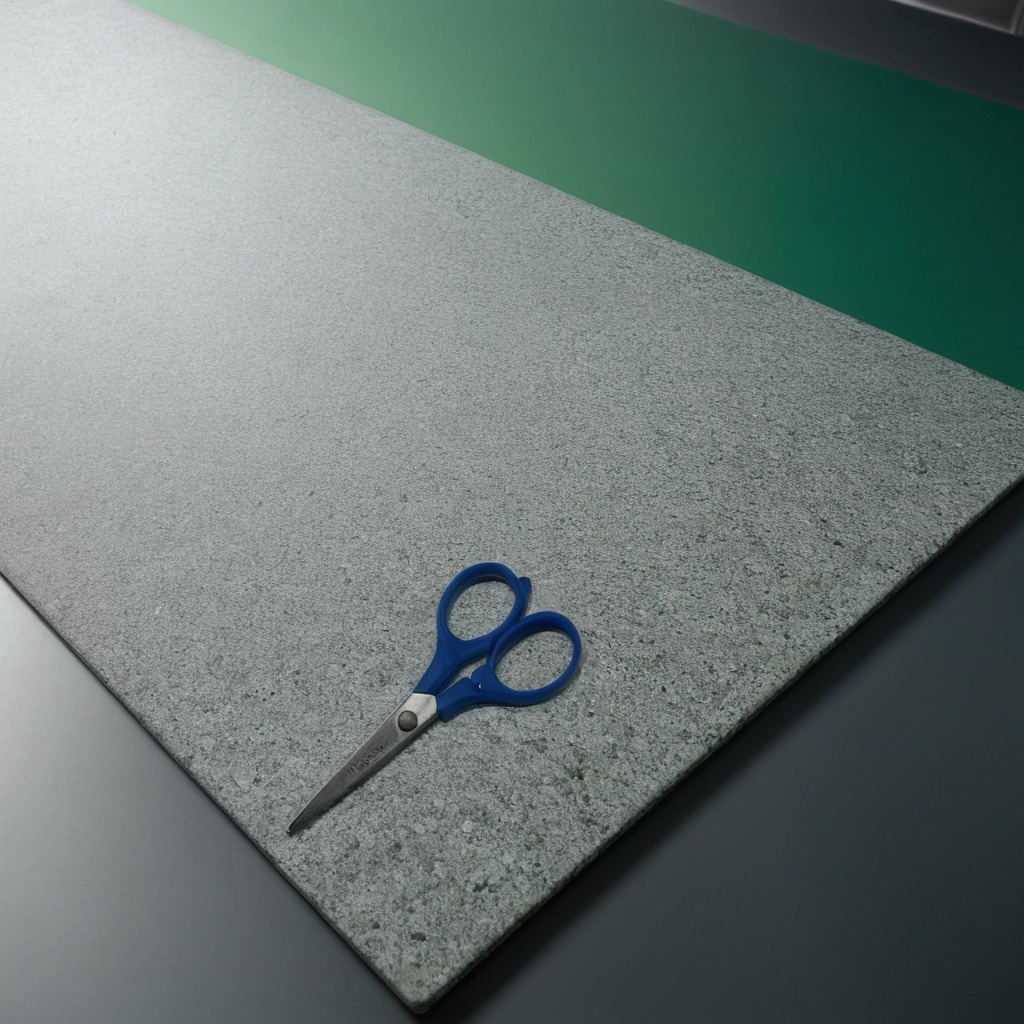
A scissor lies on the tabletop.